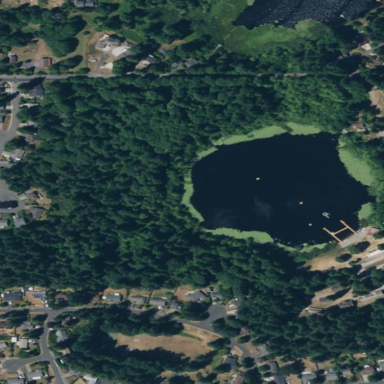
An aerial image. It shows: Serene lake surrounded by nature.